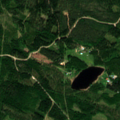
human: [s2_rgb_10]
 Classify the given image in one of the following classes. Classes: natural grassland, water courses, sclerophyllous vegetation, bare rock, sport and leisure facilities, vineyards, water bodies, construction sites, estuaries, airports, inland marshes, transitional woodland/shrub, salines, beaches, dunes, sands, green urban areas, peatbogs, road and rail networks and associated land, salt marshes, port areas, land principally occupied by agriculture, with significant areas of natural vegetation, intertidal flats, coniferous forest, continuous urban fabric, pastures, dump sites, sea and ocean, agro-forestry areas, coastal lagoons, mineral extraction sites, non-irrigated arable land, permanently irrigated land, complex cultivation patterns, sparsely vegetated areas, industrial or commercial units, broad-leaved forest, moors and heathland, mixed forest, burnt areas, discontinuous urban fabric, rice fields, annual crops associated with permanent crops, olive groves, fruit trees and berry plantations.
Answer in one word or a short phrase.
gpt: coniferous forest, mixed forest, transitional woodland/shrub